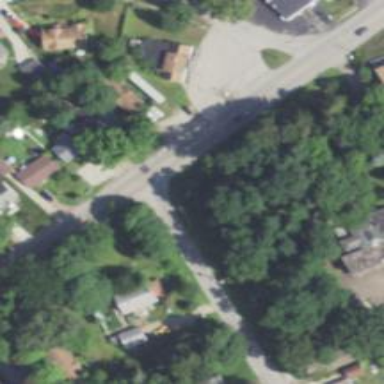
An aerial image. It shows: Stop road.